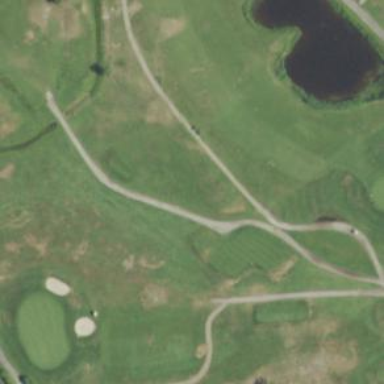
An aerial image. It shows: Path for both roads and golfers.